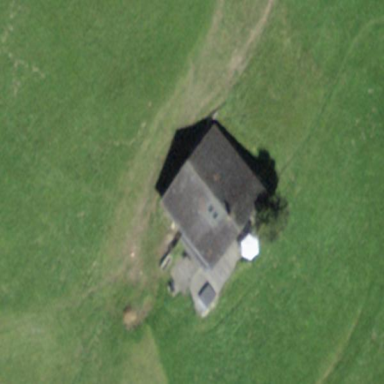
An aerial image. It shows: Cabin.